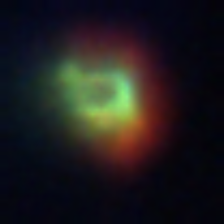
Taxon: NanoPlankton
Group: Other